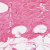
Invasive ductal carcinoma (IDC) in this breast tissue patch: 0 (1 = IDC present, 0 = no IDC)